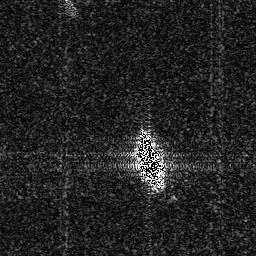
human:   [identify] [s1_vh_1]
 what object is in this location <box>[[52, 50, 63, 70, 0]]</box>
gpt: <ref>1 medium ship at the center</ref>